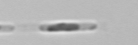
Label: Skeletonema